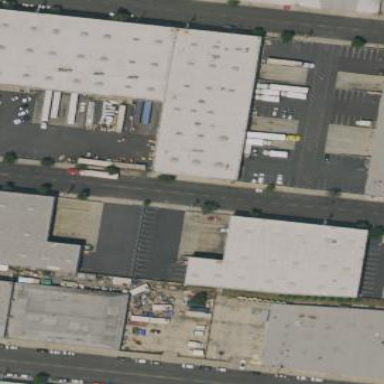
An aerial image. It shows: Warehouse building.